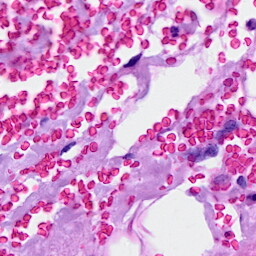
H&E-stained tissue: Breast